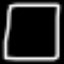
Label: square